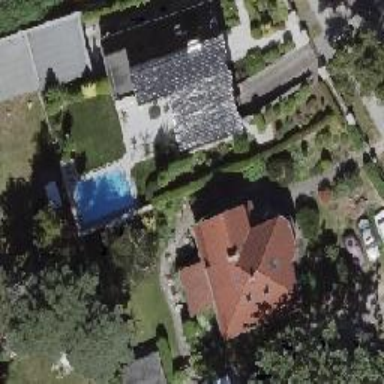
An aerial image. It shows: Detached building with half-hipped roof shape.